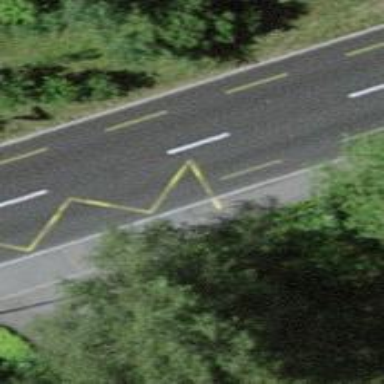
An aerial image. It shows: Bus stop equipped with public transport stop position.